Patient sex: F
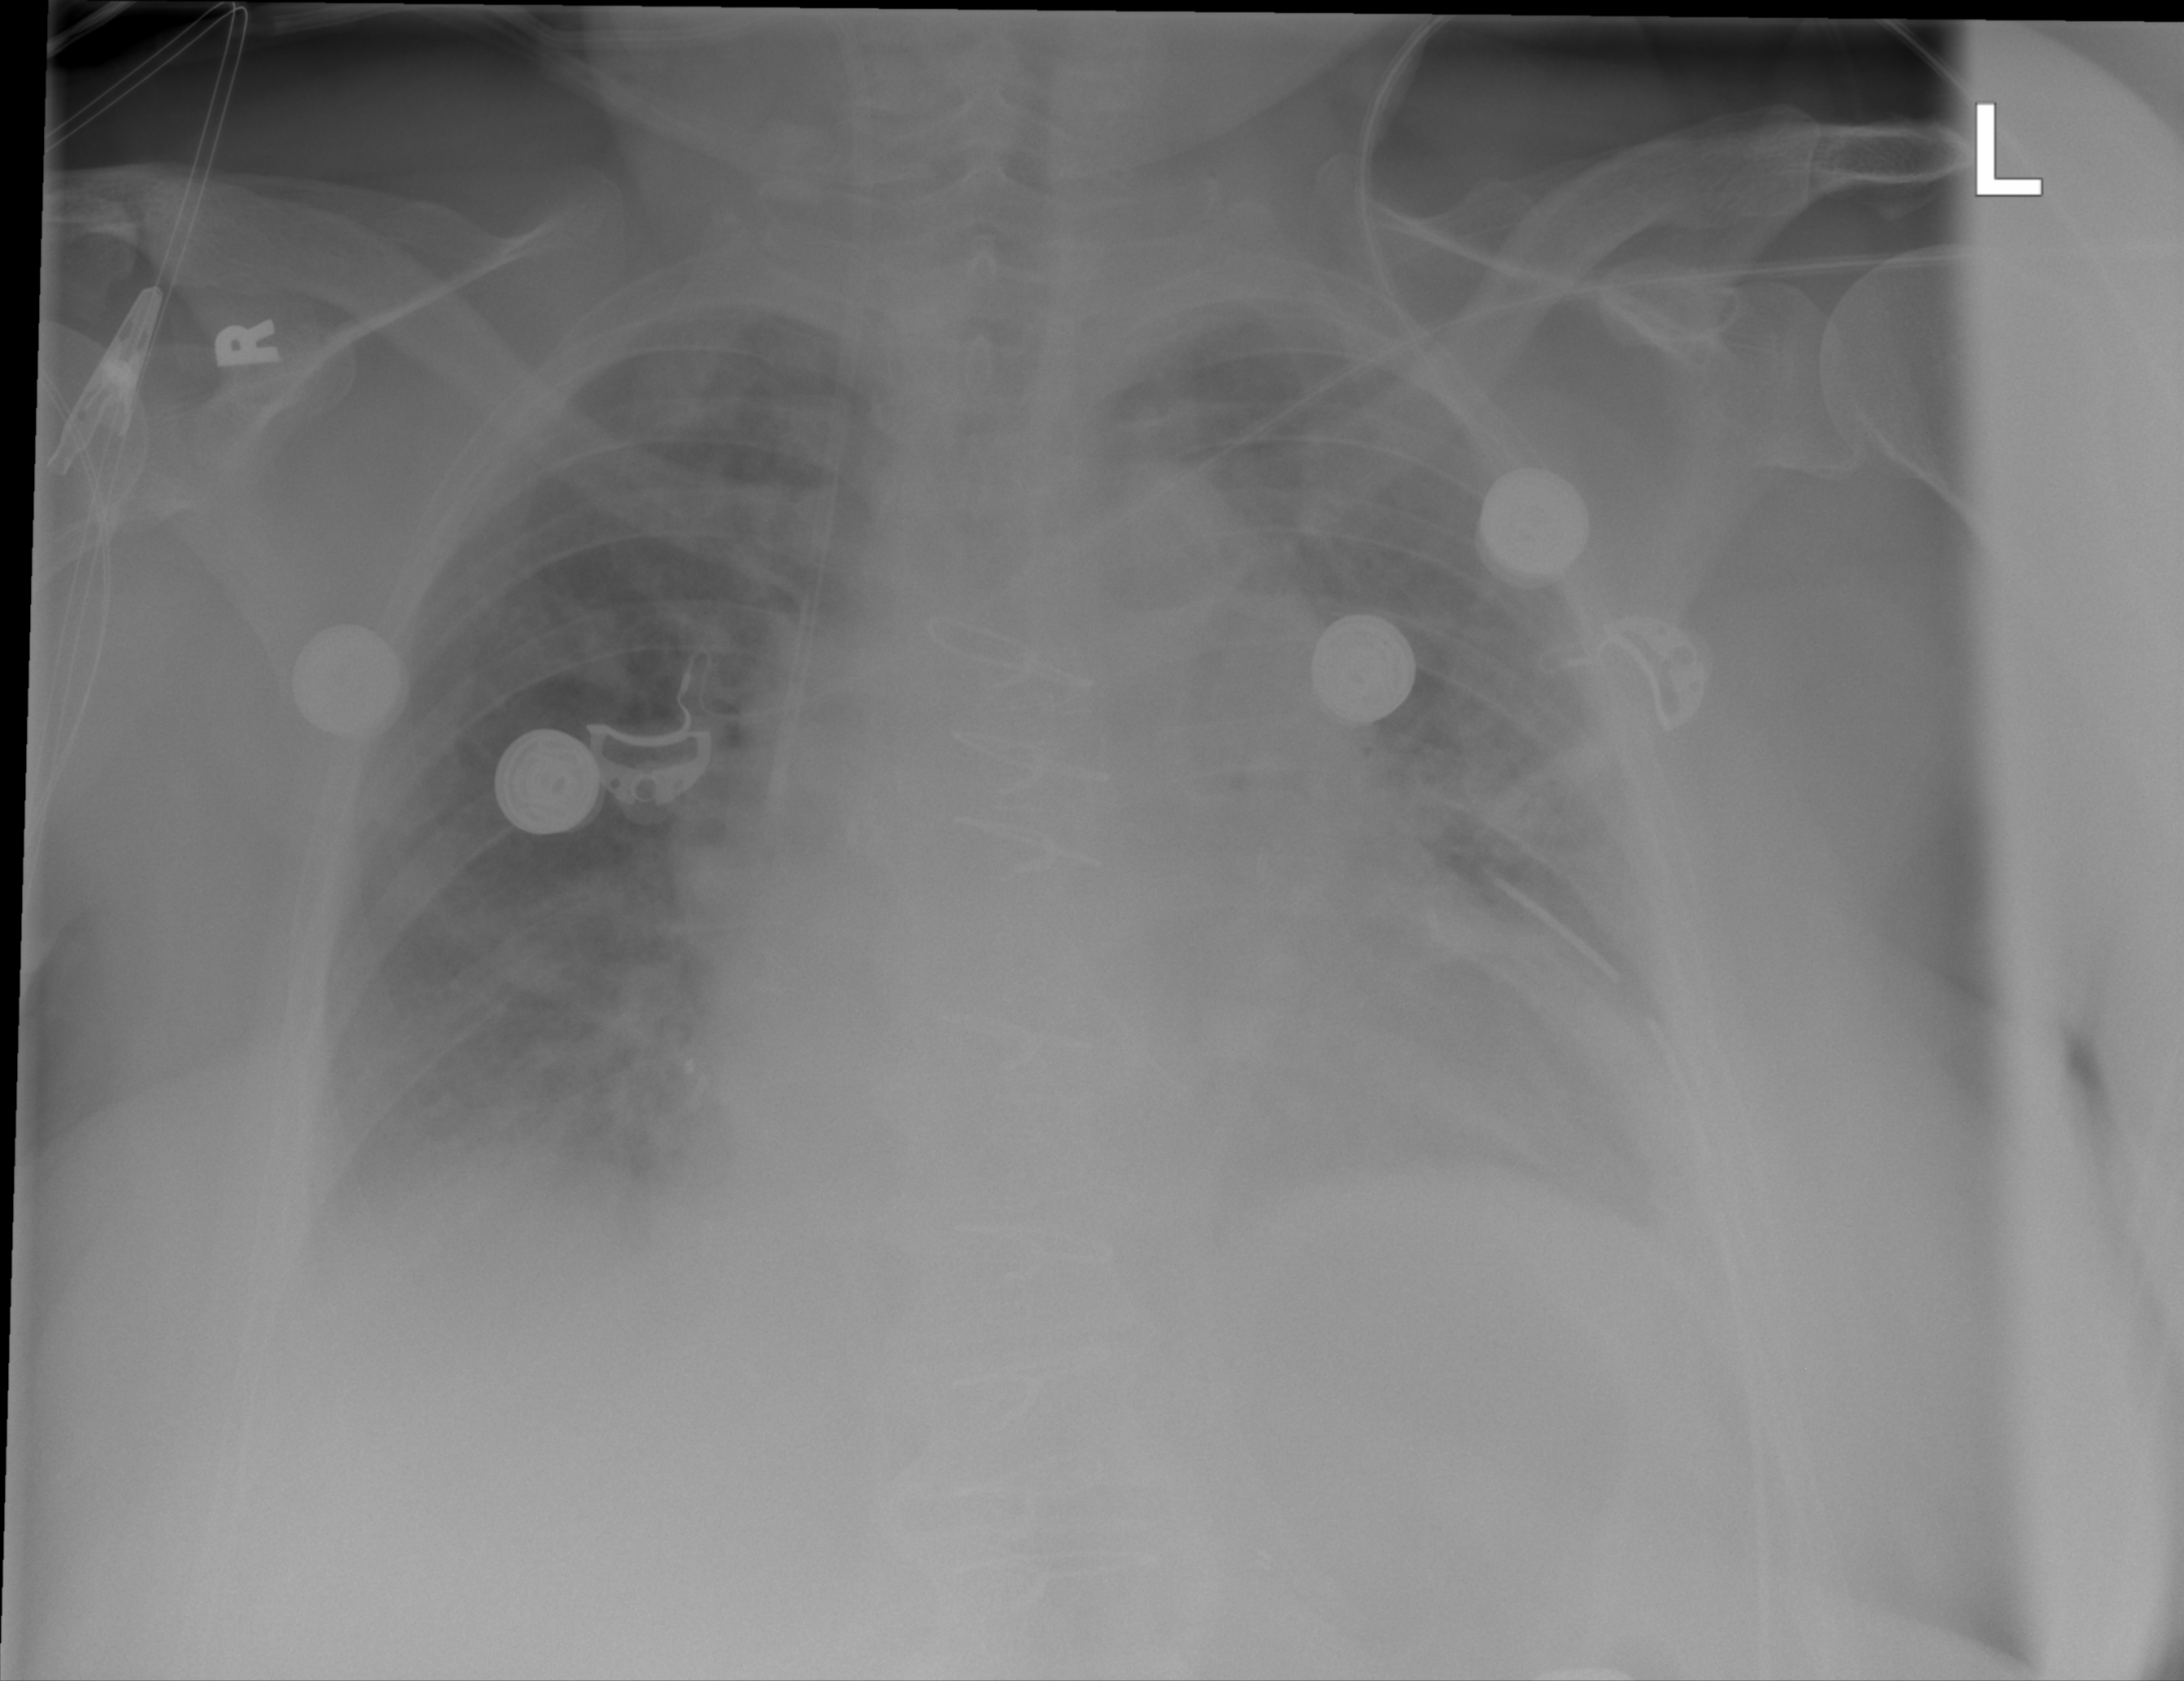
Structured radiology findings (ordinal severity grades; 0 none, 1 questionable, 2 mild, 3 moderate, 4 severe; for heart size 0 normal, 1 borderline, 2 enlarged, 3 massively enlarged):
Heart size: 2
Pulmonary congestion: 3
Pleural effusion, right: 2
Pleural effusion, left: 0
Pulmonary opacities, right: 0
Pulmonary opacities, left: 0
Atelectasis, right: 0
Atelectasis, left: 2